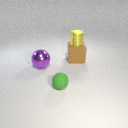
large brown rubber cube behind small green rubber sphere